The image is an STFT spectrogram (time versus frequency) of a rolling-element bearing's vibration signal. What is the most likely bearing condition (normal, inner_race, outer_race, ball)?
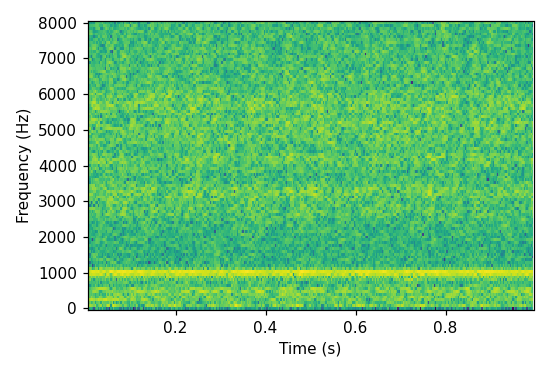
Answer: normal